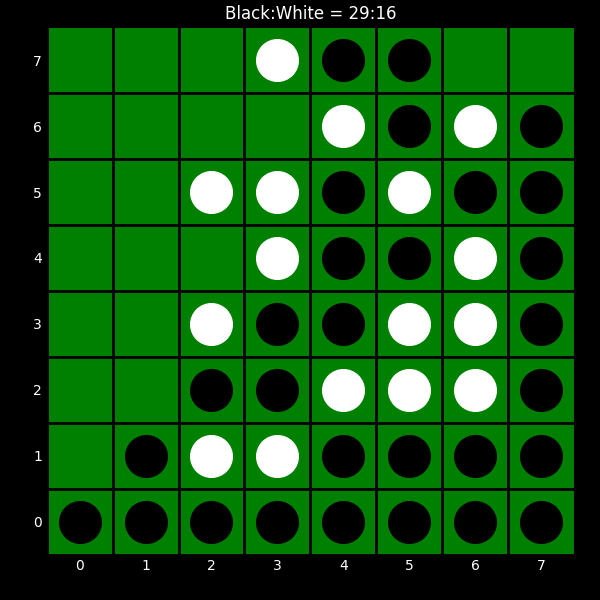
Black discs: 29
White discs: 16